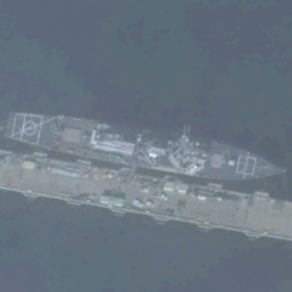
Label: destroyer